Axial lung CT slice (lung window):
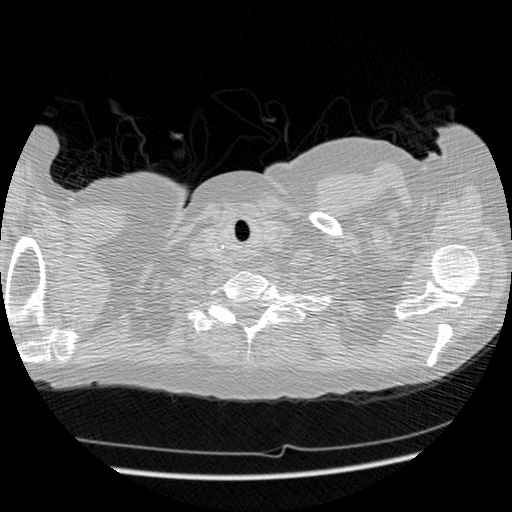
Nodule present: no